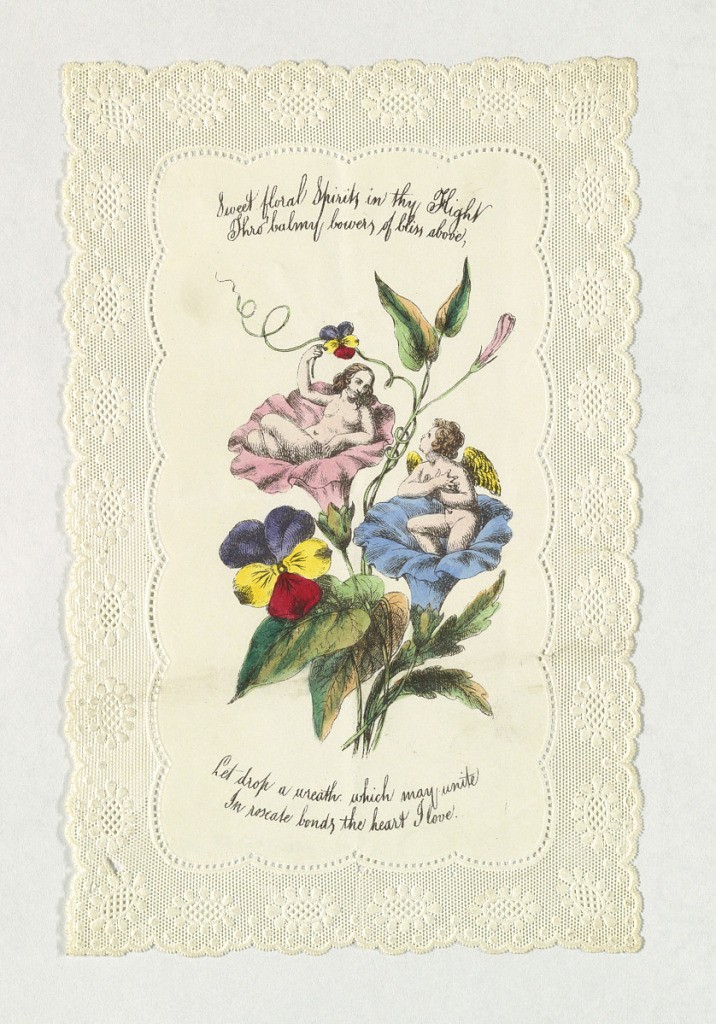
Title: Valentine Greeting
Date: ca. 1850
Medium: Wood engraving, brush and watercolor on embossed paper
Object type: Greeting Card
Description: In the center, morning glories with Venus and Cupid resting in the blossoms. Inscribed (printed in black ink): "Sweet floral Spirits in thy Flight / Thro balmy bowers of bliss above, / Let drop a wreath which may unite / In roseate bonds thy heart I love".